Question: When I build the blackberry environment, I'm able to generate the native folder using ANT scripts. However, I don't see the Worklight plugins folder inside the
'''
/native/www/webresources/default/worklight
'''

During the ANT build, I see that I'm pointing to the correct sdks path:
'''
[app-builder] WARNING: FWLST1123I: Using BlackBerry WEBWORKS_HOME path: /Applications/BB10 WebWorks SDK 2.2.0.15
'''
In ANT script I'm using:
'''
<target name="build-wl-app-src">
<echo level="info">IMP: Build Worklight Project for ${wl.server.SRC}</echo>
<echo level="info"> - Building Worklight artifacts and creating native project source for iPhone and Android, common, blackberry10</echo>
<app-builder applicationFolder="${wl.project.location.SRC}/apps/${wl.application.name}" environments="android,iphone,ipad,common,blackberry10" outputfolder="${output.location.SRC}" worklightserverhost="${wl.server.SRC}" nativeprojectprefix="${project.name}"/>
</target>
'''
any solution would be appreciated.
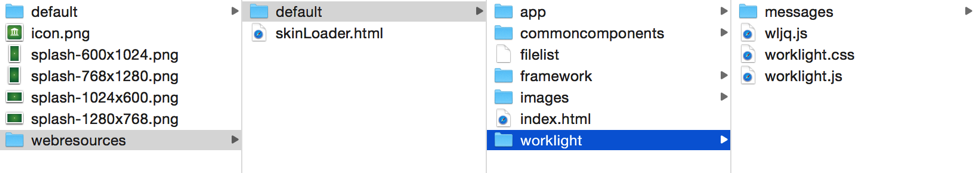
Answer: Even when using Studio, the path you've mentioned does not show a "plugins" folder, and I believe this is OK.
Starting WebWorks 2.x the project structure of a BlackBerry 10 project has changed dramatically from what you're used to with WebWorks 1.x.
If you WEBWORKS_HOME environment variable is pointing to the WebWorks 2.x SDK then Studio (and the Ant builder .jar file) will generate the new project structure.
You will find the plugins folder here: native\plugins
This is mentioned in the blog post from the comments: <URL>
If you need to migrate from WebWorks 1.x to 2.x, there's a quick guide here: <URL>